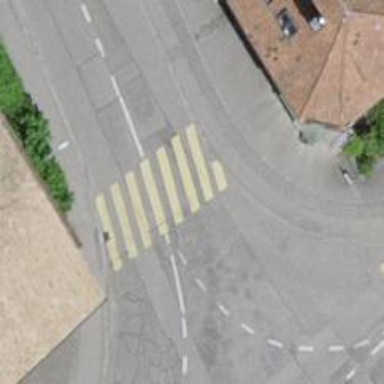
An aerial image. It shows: Uncontrolled zebra crossing with notable zebra markings.